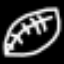
Label: leaf